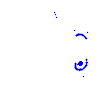
Particle: electron